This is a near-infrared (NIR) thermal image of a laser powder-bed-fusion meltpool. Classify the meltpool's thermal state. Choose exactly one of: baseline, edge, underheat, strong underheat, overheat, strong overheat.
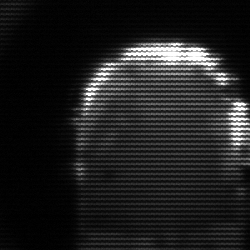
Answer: baseline